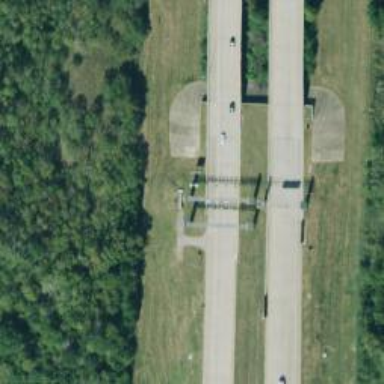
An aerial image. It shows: Toll gantry on the road.